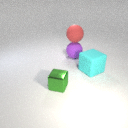
large purple rubber sphere below large red rubber sphere